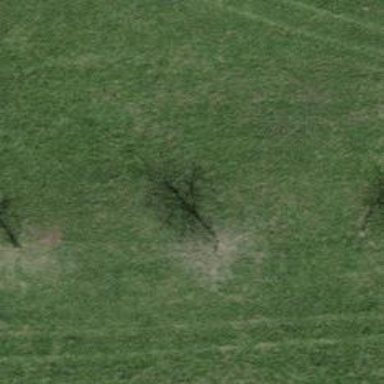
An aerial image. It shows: Single tag "natural: tree."